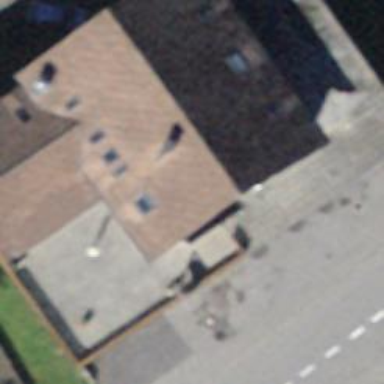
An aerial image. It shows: View of roof of building.